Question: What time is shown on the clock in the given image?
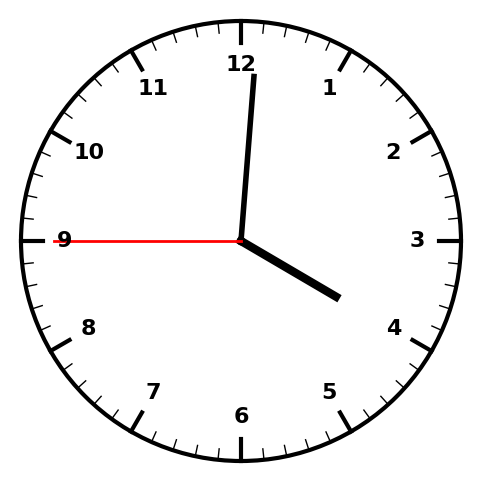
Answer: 04:00:45